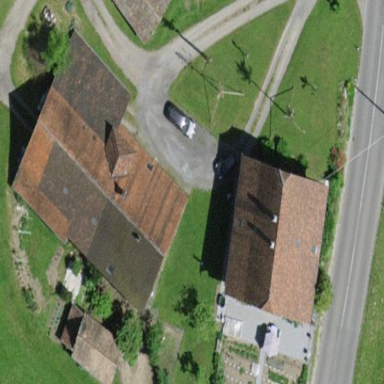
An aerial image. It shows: Farmyard area.